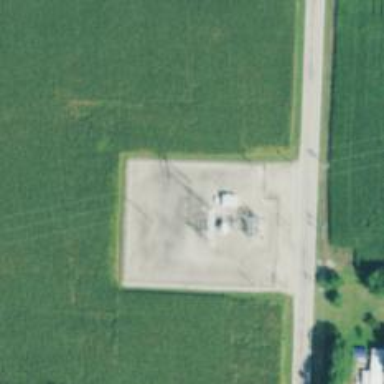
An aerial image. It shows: H-frame power tower with distinctive design.